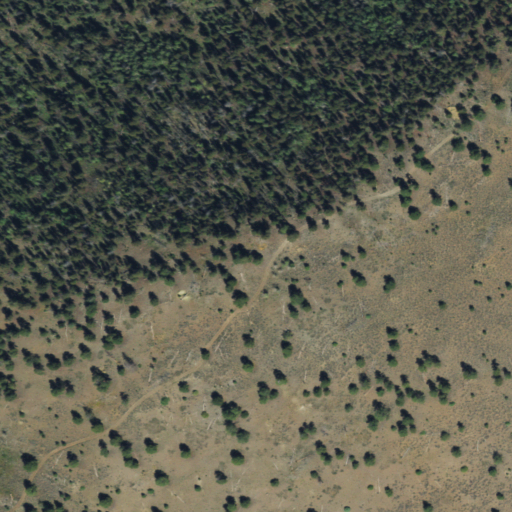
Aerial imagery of ridge(s) in Colorado named Swinehart Ridge containing evergreen forest, shrub, and deciduous forest